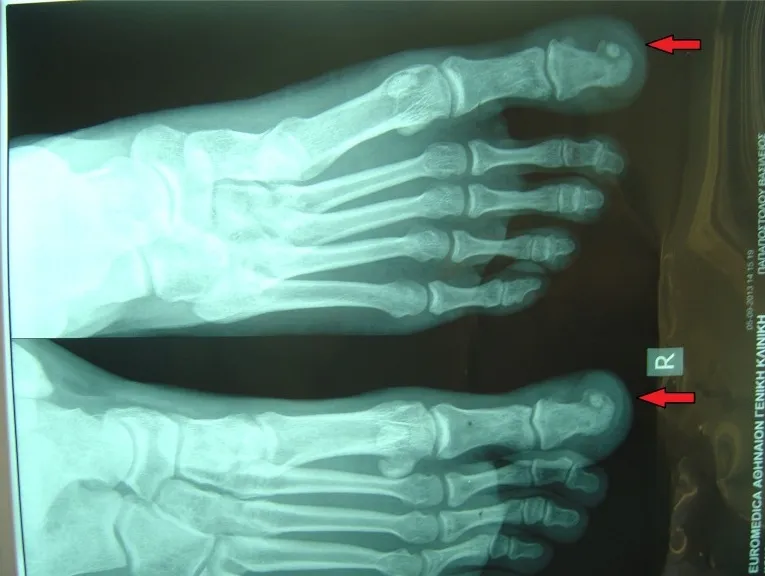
Xrays of the tumour AP and Lateral.
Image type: radiology (x_ray)